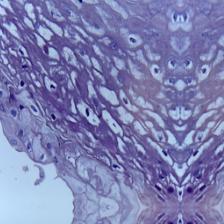
Diagnosis: Normal